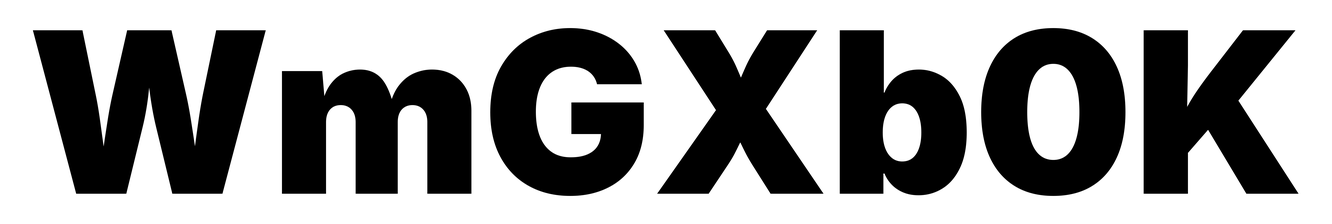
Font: Inter_Black